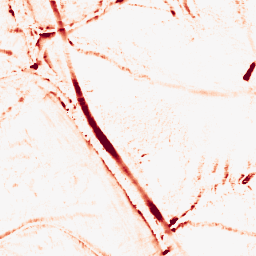
Category: morphological
Decomposition family: morphological_ellipse
Decomposition parameters: operation: opening
width: 10
height: 10
Upsampling method: bilinear
Upsampling parameters: scale: 2
Upsampling scale: 2